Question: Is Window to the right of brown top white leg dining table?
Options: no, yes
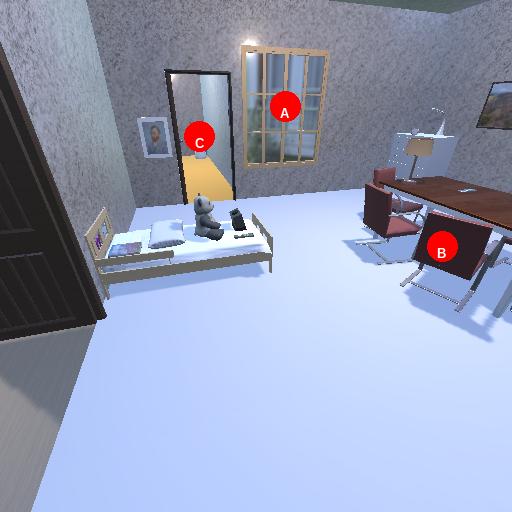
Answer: no